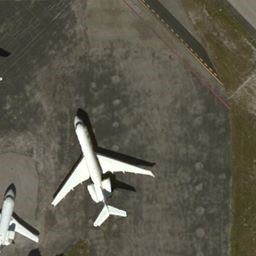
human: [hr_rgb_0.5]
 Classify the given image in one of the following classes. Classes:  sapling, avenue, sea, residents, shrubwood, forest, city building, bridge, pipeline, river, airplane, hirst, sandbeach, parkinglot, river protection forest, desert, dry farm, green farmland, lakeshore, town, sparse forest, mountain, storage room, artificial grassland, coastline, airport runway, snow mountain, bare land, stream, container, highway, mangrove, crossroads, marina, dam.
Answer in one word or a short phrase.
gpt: airplane